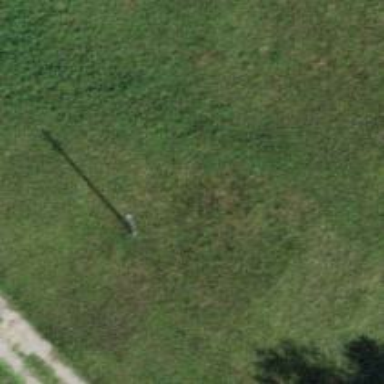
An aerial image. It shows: Minor power line.